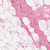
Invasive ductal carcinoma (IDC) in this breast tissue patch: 0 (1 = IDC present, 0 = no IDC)